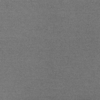
Label: dusty